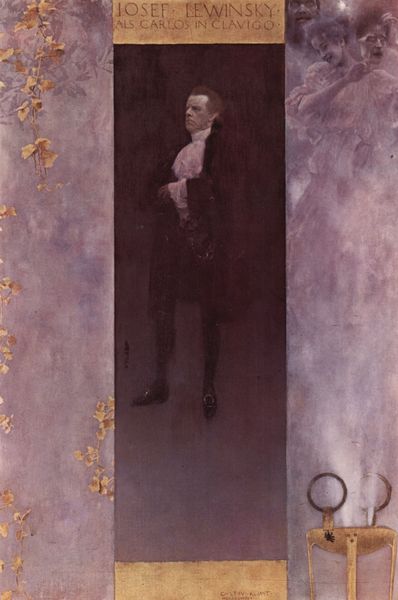
Titel: Porträt des Schauspielers Josef Lewinsky als Carlos
Künstler: Gustav Klimt
Standort: Wien
Institution: Österreichische Galerie im Belvedere
Schlagwörter: blau, blätter, dunkel, gemälde, hand, kopf, mann, schatten, umhang, weiß, wolken, aquarell, frauen, gelb, menschen, mädchen, ocker, blume, blumen, braun, frau, frisur, grau, haar, hell, kleid, licht, mund, nase, orange, profil, schwarz, stirn, stuhl, tisch, blick, blüten, dame, tuch, beige, malerei, schleife, symbolismus, alt, anzug, bart, gesichter, hemd, jacke, wand, arm, arme, augen, böse, gesicht, kragen, mensch, rahmen, schale, stehen, ärmel, bild, bildnis, herr, hände, portrait, porträt, spiegel, öl, rauch, auge, figur, gold, haare, kostüm, mantel, stehend, spitzen, blatt, bühne, musiker, oper, person, theater, kreis, rund, engel, ranken, beine, bein, schrift, düster, man, schuhe, hosen, lila, nebel, violett, grisaille, hocker, schemel, dampf, jugendstil, spitz, tapete, verkleidung, krawatte, ernst, inschrift, grimmig, ramen, rüschen, gehrock, ring, fotografie, name, griff, schnalle, maske, gefäss, ringe, rechteck, traum, jugenstil, mundwinkel, text, kreise, plakat, schuh, geheimratsecken, ein, griffe, verschränkt, sänger, vision, blattwerk, erscheinung, lupe, schnallenschuhe, bild im bild, goethe, schauspieler, dreifuss, josef, schnallen, jabot, mozart, masken, harre, dirigent, rüschenhemd, carlos, verbittert, bitter, frisug, josef lewinsky, lewinsky, clavigo, buchstaqben, josef lewinksy